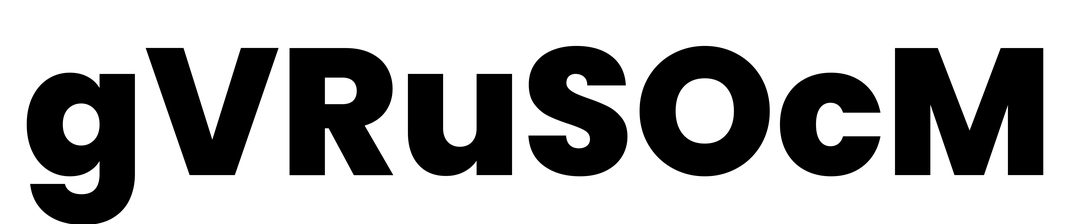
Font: Poppins-ExtraBold